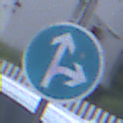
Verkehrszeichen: VorgeschriebeneFahrtrichtungGeradeausOderRechts
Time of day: SunriseSunset
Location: Outdoor (Urban)
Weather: PartlyCloudy
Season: NotSpecified
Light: Natural